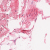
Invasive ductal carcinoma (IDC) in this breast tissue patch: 0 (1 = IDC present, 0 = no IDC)